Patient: sex M, age 69
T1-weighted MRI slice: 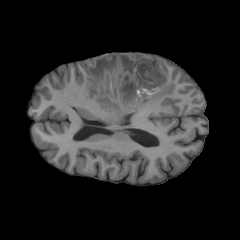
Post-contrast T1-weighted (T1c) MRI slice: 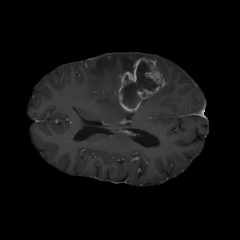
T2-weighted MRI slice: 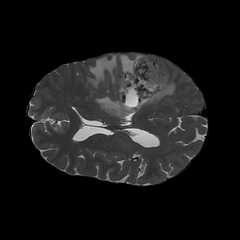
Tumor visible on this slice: yes
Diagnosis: Glioblastoma, IDH-wildtype
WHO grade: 4